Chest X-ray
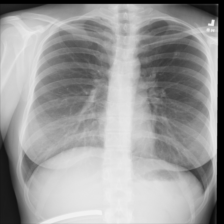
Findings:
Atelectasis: negative
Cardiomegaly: negative
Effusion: negative
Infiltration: negative
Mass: negative
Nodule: negative
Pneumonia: negative
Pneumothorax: negative
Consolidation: negative
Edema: negative
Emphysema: negative
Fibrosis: negative
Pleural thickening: negative
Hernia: negative